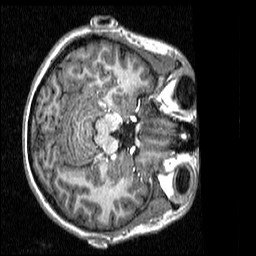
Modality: T1w
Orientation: axial